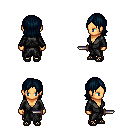
a pixel art fantasy rpg character, female body template, human, tanned skin, gray robe, gold greaves, raven long bangs hairstyle, ghillies, dagger, four views (front, back, left, right), 2x2 character sprite sheet, small pixel art, hard edges, no anti-aliasing